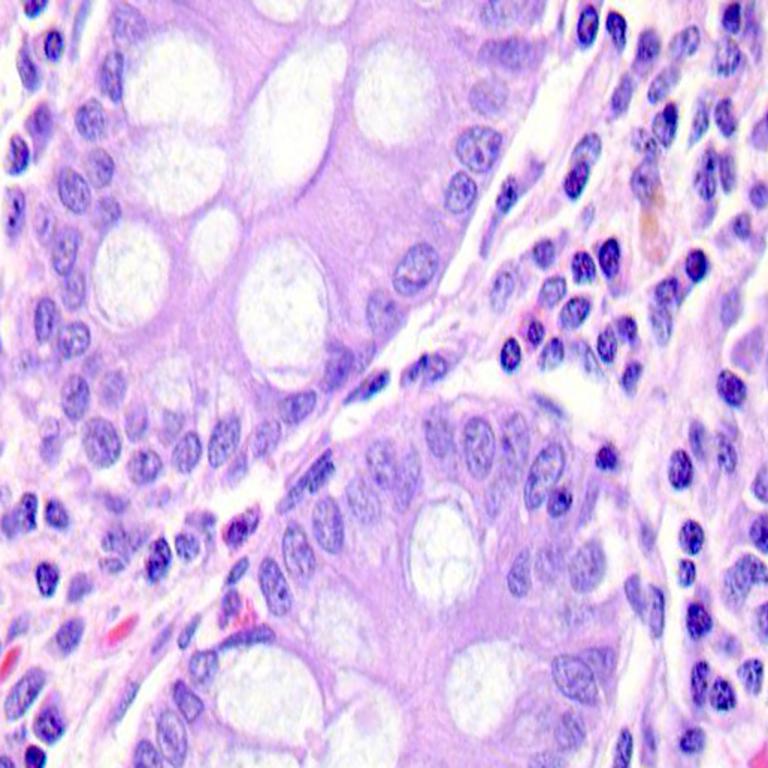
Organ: colon
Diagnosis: benign